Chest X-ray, PA view. Patient: 44 years old, sex M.
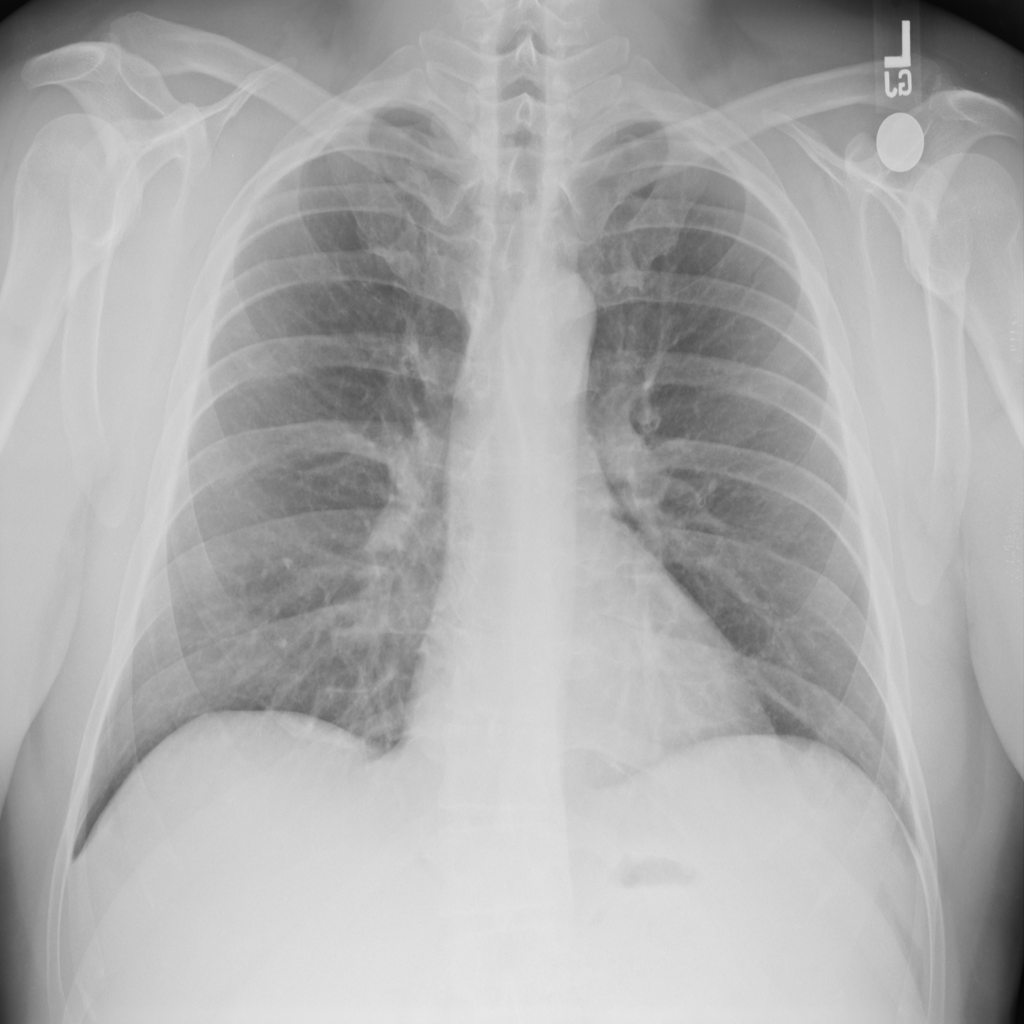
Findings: No Finding